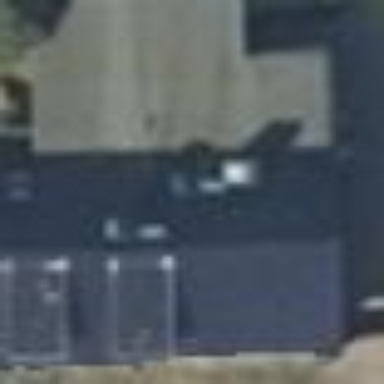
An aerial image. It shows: Flat-roofed grey house.